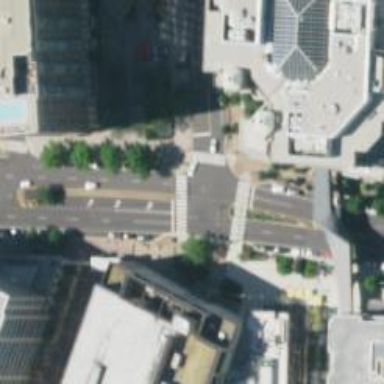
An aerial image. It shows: Asphalt footway with marked crossing that includes pedestrian island.